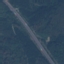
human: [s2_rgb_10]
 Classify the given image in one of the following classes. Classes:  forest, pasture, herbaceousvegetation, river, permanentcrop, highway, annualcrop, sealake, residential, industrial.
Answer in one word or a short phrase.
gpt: Highway